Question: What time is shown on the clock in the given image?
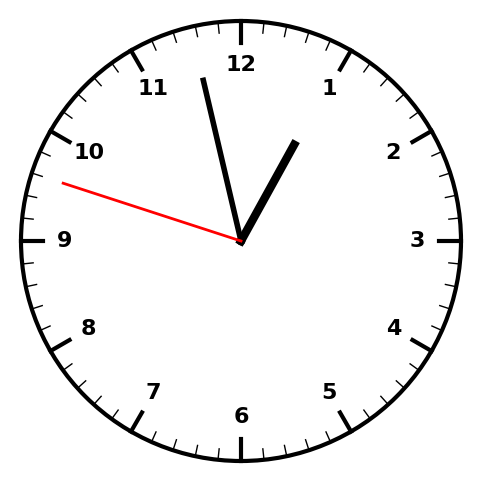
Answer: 12:57:48